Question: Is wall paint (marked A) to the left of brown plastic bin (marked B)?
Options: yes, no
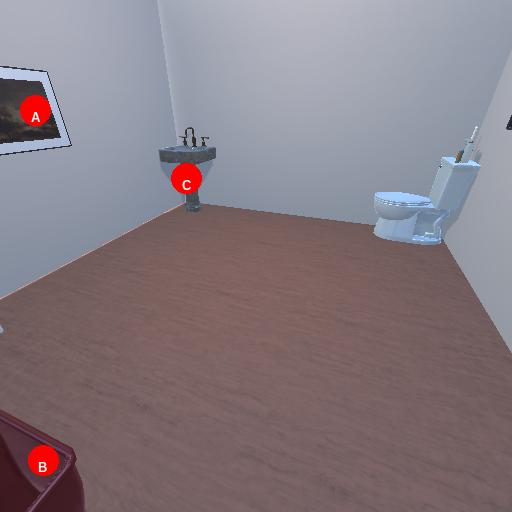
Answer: yes